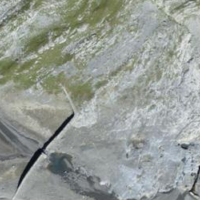
EUNIS habitat code: 48
Species observed at this site:
Gypaetus barbatus